Question: I'm a bit over my head here and I hope you can help me, or at least point me in the right direction.
I got a massive dataset (5.8 mio observations per year, over 14 years), which deals with individuals' occupation over time. I need to sum up the changes in occupation in this timeperiod, so I can see from which occupation people go from and to, after periods of unemployment, like this:

however, there are 150 categories, which means that I can't get stata to show the whole crosstable without linebreaks. I need to output the crosstab in .csv or some other format for further manipulation in GNU/R afterwards. So the first question is this:
1) how to extract the crosstab of this size to an csv/xls-file?
A solution would be to construct data in such a way that I can import it to SPSS, which is perfectly able to output such a huge crosstab to an excel-sheet.
Now, my data is structured like this
'''
input ///
id year occup
1 1999 1
1 2000 1
1 2001 1
2 1999 1
2 2000 2
2 2001 1
3 1999 1
3 2000 2
3 2001 2
4 1999 .
4 2000 1
4 2001 2
5 1999 1
5 2000 .
5 2001 2
end
list, sepby(id)
'''
As you can see, this is a simple dataframe in a long format. I need to construct the data in such a way so I can create a crosstab that shows the movement over years. E.g. one person might be occupied with "A" in 1996, then with "B" in 1997, then again in "A" in 1998. This would mean that for these two years, he would be be counted twice, as he would go from A to B and then from B to A. So the idea is that it just counts the number of shifts between categories, no matter the year.
I hope my question is asked in a clear and precise way. I do not take lightly on the fact that you spend your time on this, so if I can improve my question in any way, please say so and I will do my utmost to refine my question so as not to waste your time. Thank you in advance.
<URL>
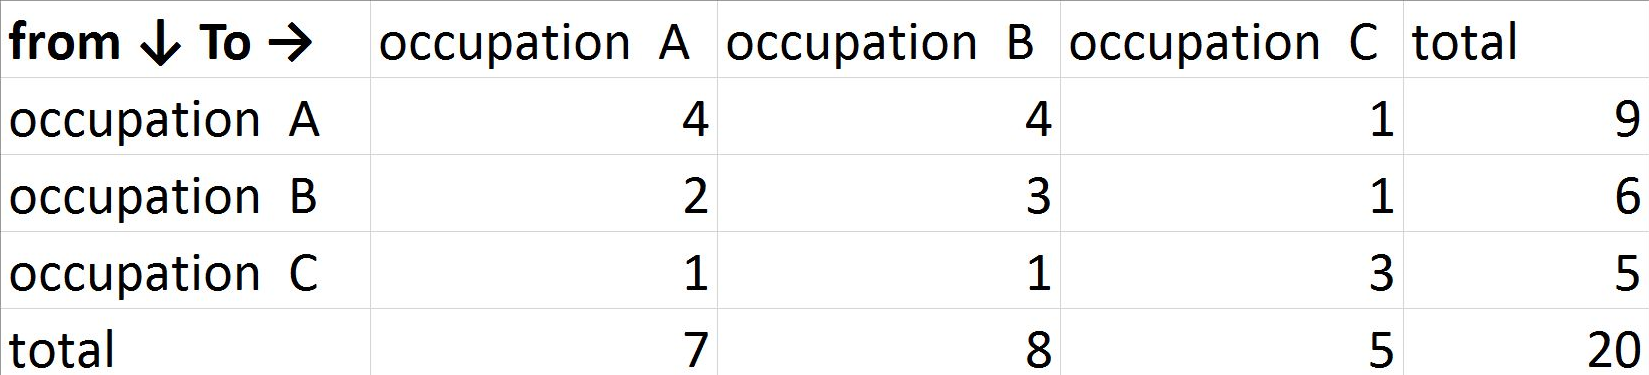
Answer: 'tabout' from SSC may work for you:
'''
clear
set more off
*----- example data set -----
input ///
id year occup
1 1999 1
1 2000 1
1 2001 1
2 1999 1
2 2000 2
2 2001 1
3 1999 1
3 2000 2
3 2001 2
4 1999 .
4 2000 1
4 2001 2
5 1999 1
5 2000 .
5 2001 2
end
list, sepby(id)
*----- what you want -----
bysort id (year): gen fromoccup = occup[_n-1]
tabout fromoccup occup using tabtest.csv, replace cells(freq) format(0c)
'''
Some assumptions are made in my calculation, but my focus is on the table. See 'ssc describe tabout'.
You can also think about exporting the data set itself. Something like:
'''
*----- what you want -----
bysort id (year): gen fromoccup = occup[_n-1]
collapse (count) counter=id, by(fromoccup occup)
dropmiss, obs any force
// pretty list
order fromoccup occup
sort fromoccup occup
list
'''
Adjust for missings accordingly.
## Edit
Now that you have stated your goal (an adjacency matrix) it's easier to give precise help.
The following will create the adjacency matrix and export it to MS Excel. The last command 'putexcel' requires Stata 13. If that's not available, you can export the Stata data set created before that, which is almost the same as the exported matrix.
'''
clear
set more off
*----- example data set -----
input ///
id year occup
1 1999 1
1 2000 1
1 2001 1
2 1999 1
2 2000 3
2 2001 1
3 1999 1
3 2000 3
3 2001 3
4 1999 .
4 2000 1
4 2001 3
5 1999 1
5 2000 .
5 2001 3
6 1999 4
6 2000 4
6 2001 3
end
list, sepby(id)
*----- what you want -----
bysort id (year): gen fromoccup = occup[_n-1]
collapse (count) counter=id, by(fromoccup occup)
dropmiss, obs any force
// pretty list
order fromoccup occup
sort fromoccup occup
// add combinations with zero counts
fillin fromoccup occup
replace counter = 0 if _fillin
drop _fillin
// adjacency matrix
replace counter = counter > 0
reshape wide counter, i(fromoccup) j(occup)
rename counter* occup*
list
// put into matrix, adjust, and export
mkmat _all, matrix(adjmat)
unab coln : occup*
matrix t = . , adjmat[ 1... , "fromoccup"]'
matrix colnames t = fromoccup 'coln'
matrix rownames t = r0
matrix a = t \ adjmat
matrix list a
putexcel B2=matrix(a) using adjtest.xls, replace
'''
The result looks like this:

For example, there are job flows from 4 to 3, but not from 3 to 4.